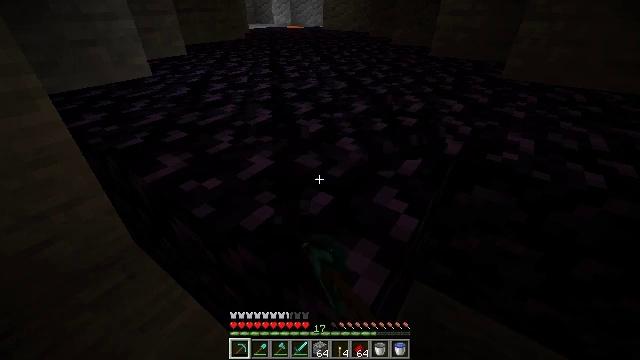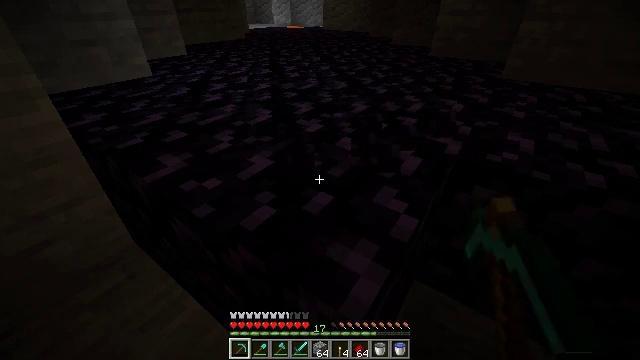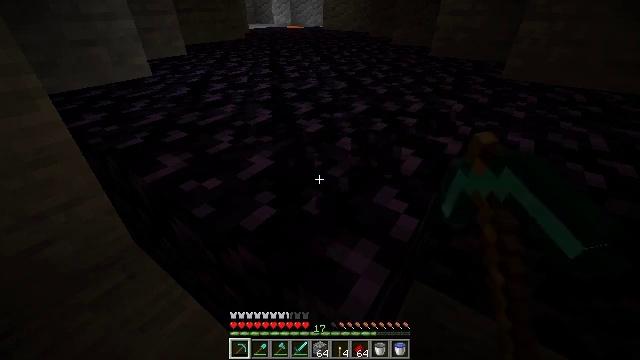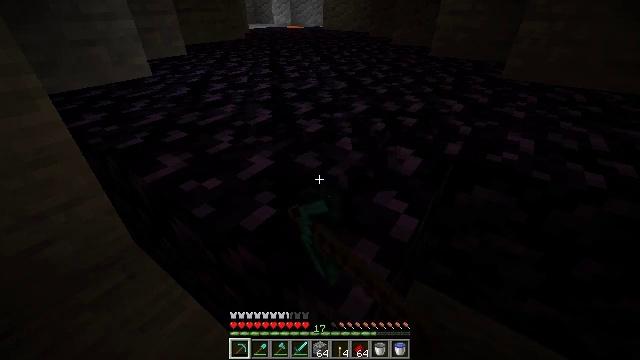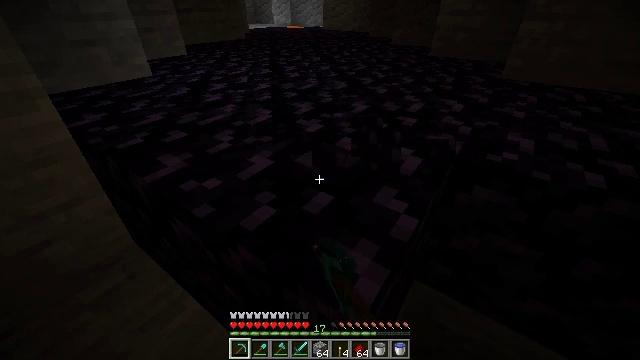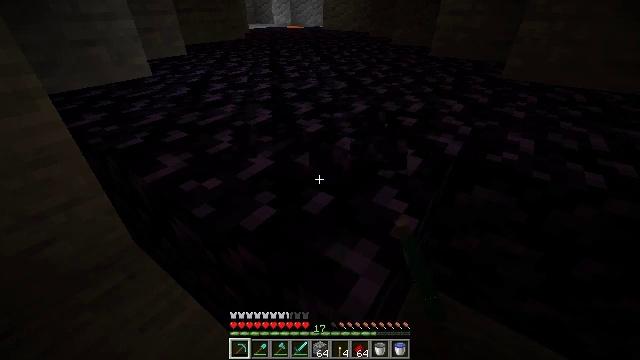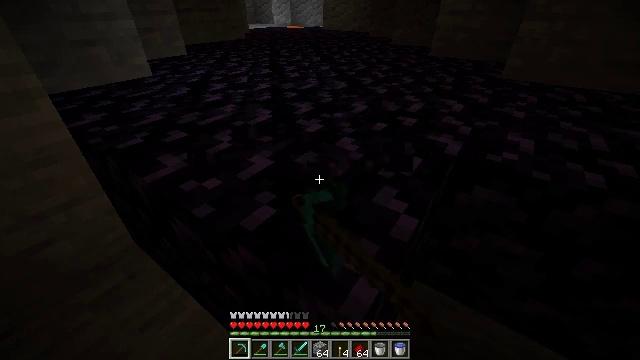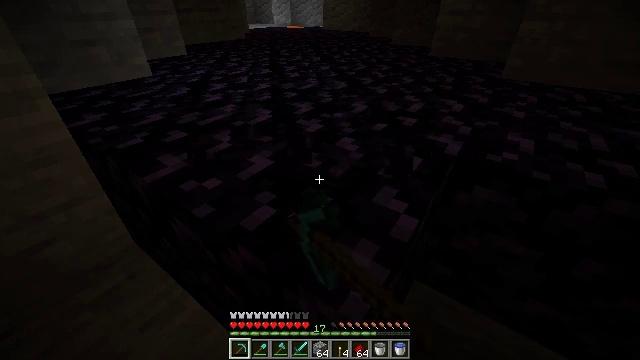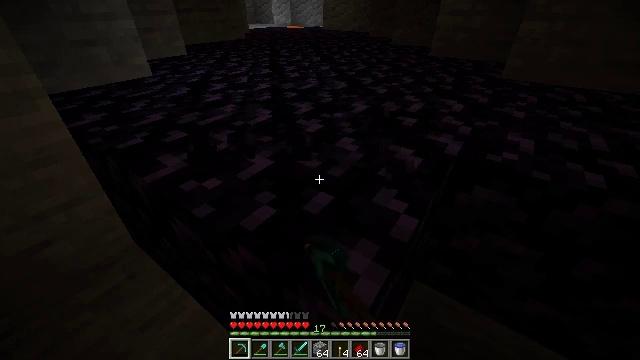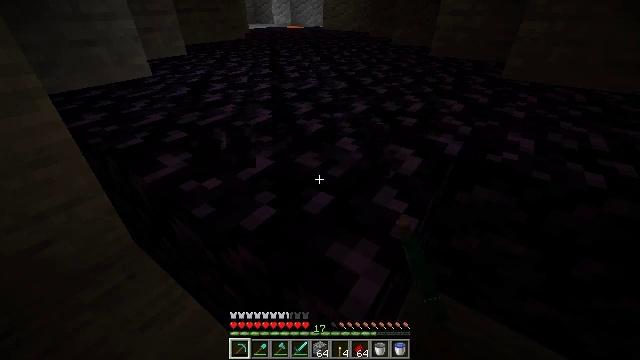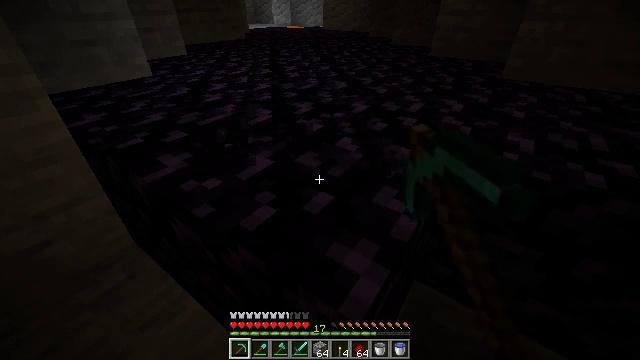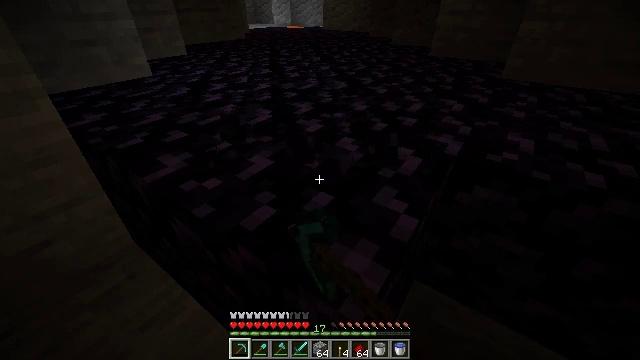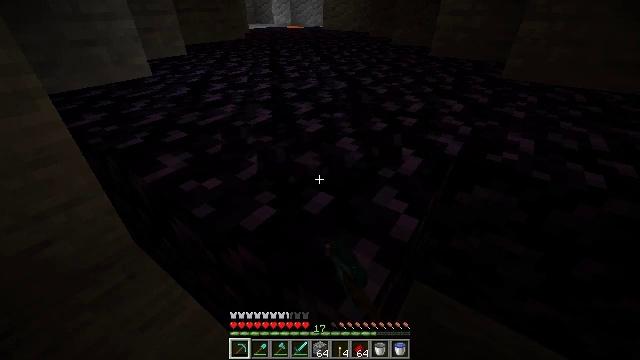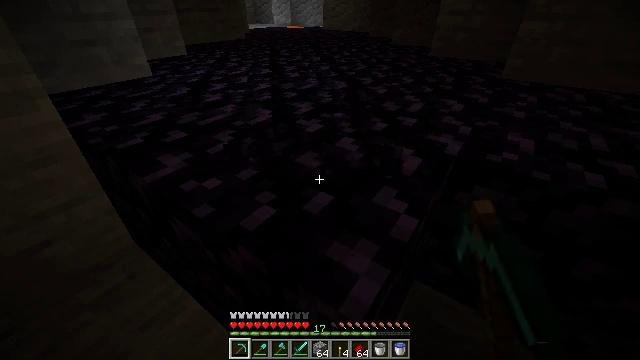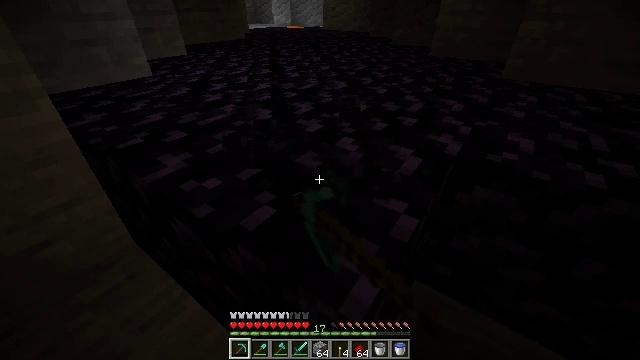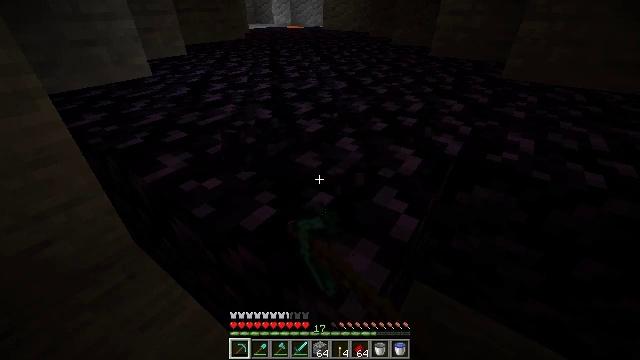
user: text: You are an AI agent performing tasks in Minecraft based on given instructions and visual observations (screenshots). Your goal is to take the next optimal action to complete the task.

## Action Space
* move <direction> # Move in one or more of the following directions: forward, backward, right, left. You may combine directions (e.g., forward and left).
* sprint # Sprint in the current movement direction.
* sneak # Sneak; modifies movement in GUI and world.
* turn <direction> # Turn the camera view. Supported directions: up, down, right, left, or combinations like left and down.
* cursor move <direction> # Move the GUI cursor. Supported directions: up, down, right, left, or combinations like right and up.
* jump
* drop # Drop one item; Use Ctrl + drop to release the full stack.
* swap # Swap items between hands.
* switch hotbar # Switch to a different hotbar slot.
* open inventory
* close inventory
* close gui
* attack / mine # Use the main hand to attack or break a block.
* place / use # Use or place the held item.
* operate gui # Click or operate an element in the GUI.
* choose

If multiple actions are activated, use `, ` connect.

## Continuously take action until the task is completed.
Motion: motion action
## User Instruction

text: Break the obsidian using a diamond or netherite pickaxe.
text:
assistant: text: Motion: attack / mine
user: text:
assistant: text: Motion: attack / mine
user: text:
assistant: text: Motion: attack / mine
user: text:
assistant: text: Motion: attack / mine
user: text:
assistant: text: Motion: attack / mine
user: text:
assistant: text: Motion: attack / mine
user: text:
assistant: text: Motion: attack / mine
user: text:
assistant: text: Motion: attack / mine
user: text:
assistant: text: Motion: attack / mine
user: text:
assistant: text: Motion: attack / mine
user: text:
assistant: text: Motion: attack / mine
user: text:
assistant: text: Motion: attack / mine
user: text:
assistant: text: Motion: attack / mine
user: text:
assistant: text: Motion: attack / mine
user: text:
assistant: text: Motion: attack / mine
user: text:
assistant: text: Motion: attack / mine
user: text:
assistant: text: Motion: attack / mine
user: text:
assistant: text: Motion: attack / mine
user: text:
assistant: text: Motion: attack / mine
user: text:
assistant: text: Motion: attack / mine
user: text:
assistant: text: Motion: attack / mine
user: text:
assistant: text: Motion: attack / mine
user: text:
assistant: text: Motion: attack / mine
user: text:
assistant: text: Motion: attack / mine
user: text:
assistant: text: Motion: attack / mine
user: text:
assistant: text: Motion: attack / mine
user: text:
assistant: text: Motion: attack / mine
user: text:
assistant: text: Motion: attack / mine
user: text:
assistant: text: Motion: attack / mine
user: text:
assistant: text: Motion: attack / mine